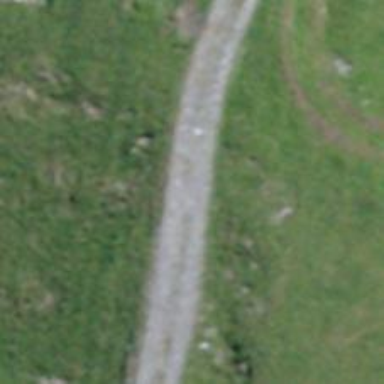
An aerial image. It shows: Track with grade2 tracktype.